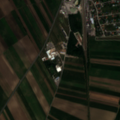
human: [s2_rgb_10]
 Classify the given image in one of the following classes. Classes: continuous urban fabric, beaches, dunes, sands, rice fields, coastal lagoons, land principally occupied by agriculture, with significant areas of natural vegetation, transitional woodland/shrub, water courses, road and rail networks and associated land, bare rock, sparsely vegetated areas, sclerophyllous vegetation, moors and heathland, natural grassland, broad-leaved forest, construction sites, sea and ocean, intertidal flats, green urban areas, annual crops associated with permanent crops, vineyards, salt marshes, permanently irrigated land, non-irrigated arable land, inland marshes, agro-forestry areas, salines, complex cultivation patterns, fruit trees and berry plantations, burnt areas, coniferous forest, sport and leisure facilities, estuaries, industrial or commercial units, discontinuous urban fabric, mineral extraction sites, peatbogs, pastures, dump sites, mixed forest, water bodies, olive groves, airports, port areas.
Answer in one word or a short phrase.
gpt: discontinuous urban fabric, non-irrigated arable land, land principally occupied by agriculture, with significant areas of natural vegetation